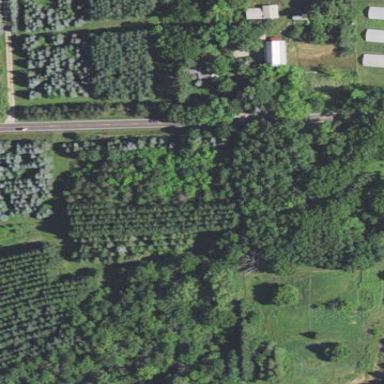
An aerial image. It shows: Plant nursery specializing in trees.